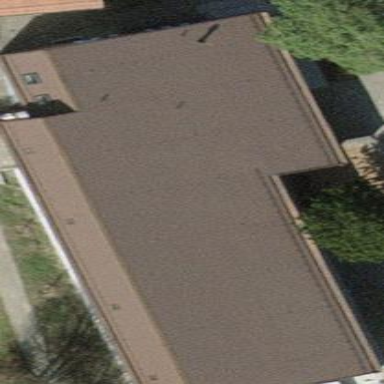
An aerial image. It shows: Saltbox-shaped roof tops sports center building.